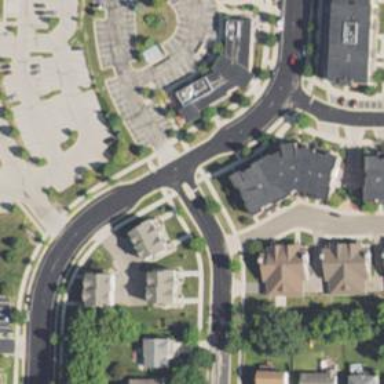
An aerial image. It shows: Footway with asphalt surface and crossing.